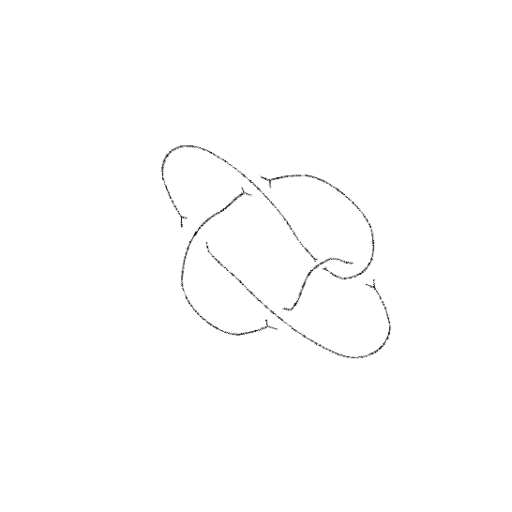
Crossing number: 5